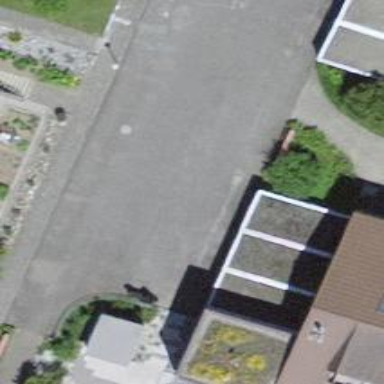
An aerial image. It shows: View of roof of building.